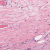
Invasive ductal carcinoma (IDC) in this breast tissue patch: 1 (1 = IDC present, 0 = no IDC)